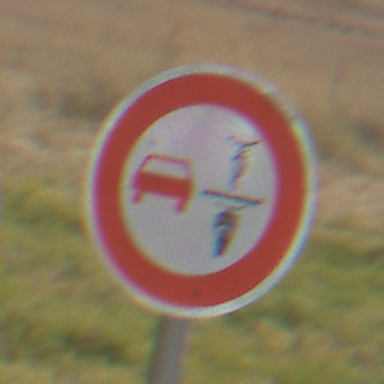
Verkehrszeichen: VerbotUeberholenEinspurigeFahrzeuge
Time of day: MorningAfternoon
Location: Outdoor (Nature)
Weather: Overcast
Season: NotSpecified
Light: Natural